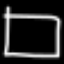
Label: square